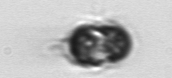
Label: Mesodinium